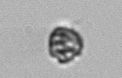
Label: coccolithophorid